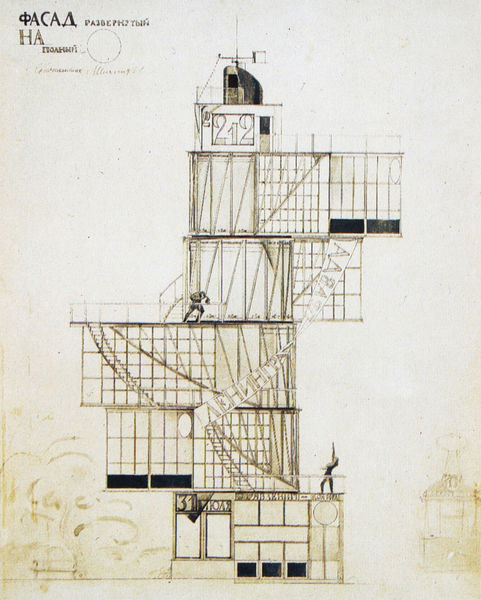
Titel: Wettbewerbsentwurf für das Verlagshaus der Leningrader "Prawda"
Künstler: Konstantin Melnikow
Standort: Moskau
Institution: Staatliches Architekturmuseum
Schlagwörter: ocker, gebäude, beige, architektur, mensch, terrasse, grafik, graphik, linien, treppe, treppen, stufen, zahl, ziffer, raster, russisch, aufriss